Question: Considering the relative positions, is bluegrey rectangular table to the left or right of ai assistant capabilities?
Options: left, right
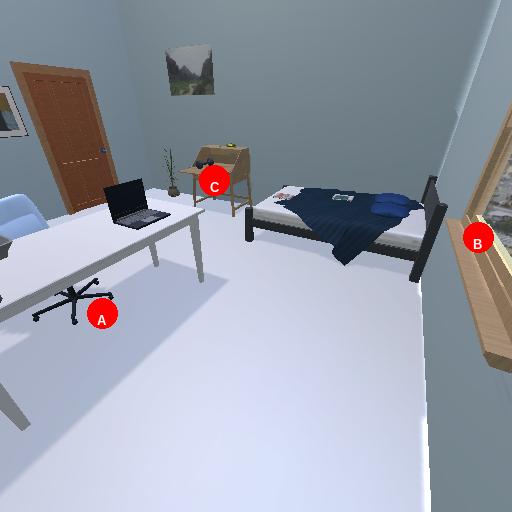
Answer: left